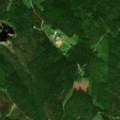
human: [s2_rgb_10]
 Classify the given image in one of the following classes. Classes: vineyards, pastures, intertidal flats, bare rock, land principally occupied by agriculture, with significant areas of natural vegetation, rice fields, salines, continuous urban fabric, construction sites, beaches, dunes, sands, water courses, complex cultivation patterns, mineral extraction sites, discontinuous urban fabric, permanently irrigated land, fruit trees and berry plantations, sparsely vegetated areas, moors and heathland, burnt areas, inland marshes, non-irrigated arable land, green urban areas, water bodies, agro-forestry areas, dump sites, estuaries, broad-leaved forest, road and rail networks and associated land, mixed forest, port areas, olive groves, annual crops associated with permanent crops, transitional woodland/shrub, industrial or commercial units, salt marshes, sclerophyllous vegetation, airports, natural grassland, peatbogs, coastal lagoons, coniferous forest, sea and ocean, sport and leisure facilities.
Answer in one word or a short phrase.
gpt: coniferous forest, mixed forest, inland marshes